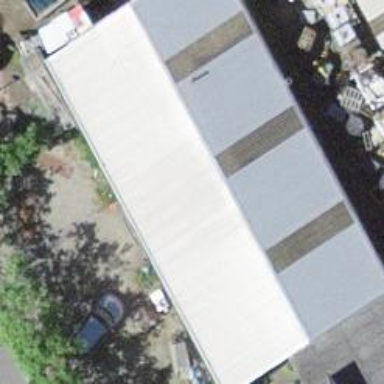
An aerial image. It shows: Warehouse building.